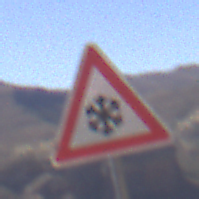
Verkehrszeichen: SchneeOderEisglaette
Umgebung: Outdoor, Nature
Tageszeit: Midday
Wetter: Clear
Licht: Natural
Jahreszeit: NotSpecified
Kontrast: HighContrast